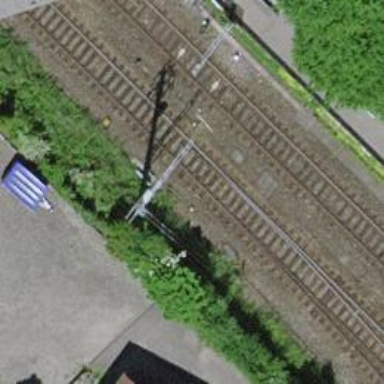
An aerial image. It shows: Single-track electrified railway with contact line.